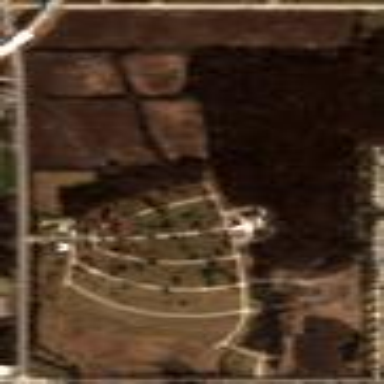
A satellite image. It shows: Cemetery.